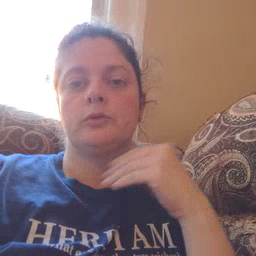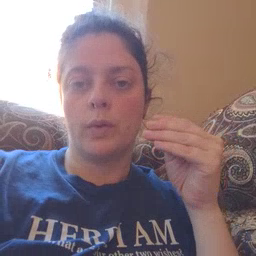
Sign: store